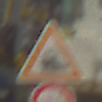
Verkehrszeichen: Bahnuebergang
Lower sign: VerbotUeberholenEinspurigeFahrzeuge
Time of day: MorningAfternoon
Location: Outdoor (Urban)
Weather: PartlyCloudy
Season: NotSpecified
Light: Natural